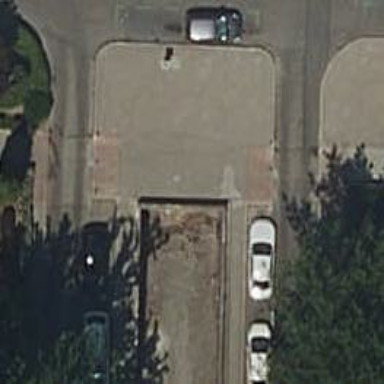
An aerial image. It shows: Gate at parking entrance.